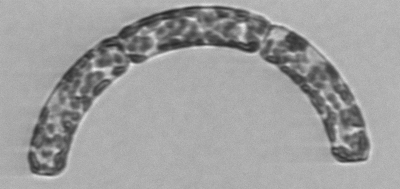
Label: Guinardia_striata